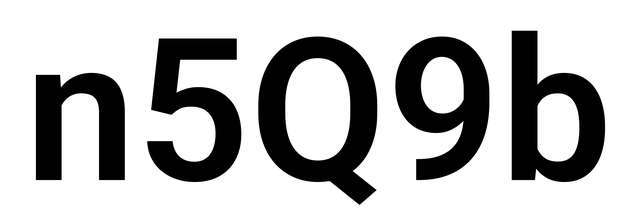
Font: Roboto_SemiBold